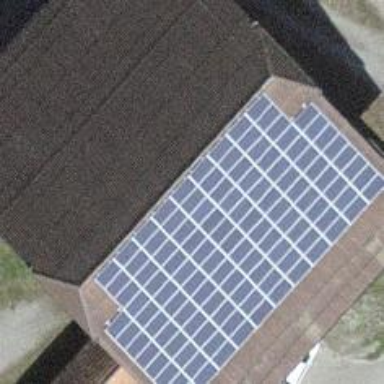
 consisting of solar photovoltaic panels."